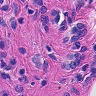
Metastatic tissue present: yes